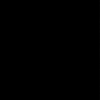
Label: dusty